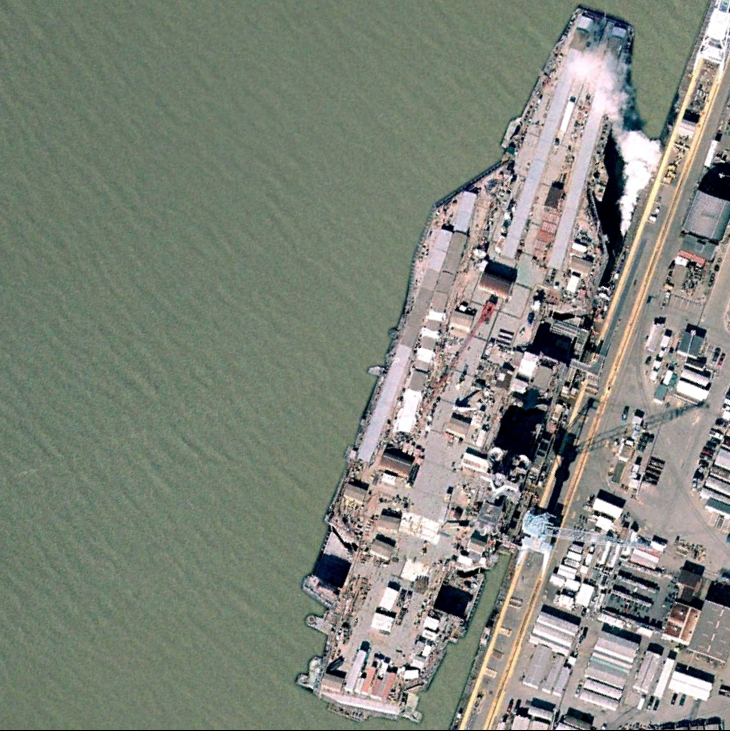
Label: aircraft_carrier